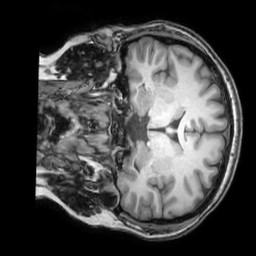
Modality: T1w
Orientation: coronal
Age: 23
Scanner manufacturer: philips
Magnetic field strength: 3 T
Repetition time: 0.007 s
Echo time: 0.003501 s